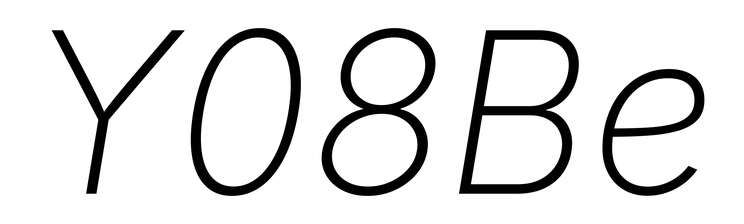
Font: Inter-Italic_ExtraLight_Italic